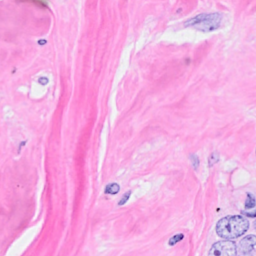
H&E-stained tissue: Breast